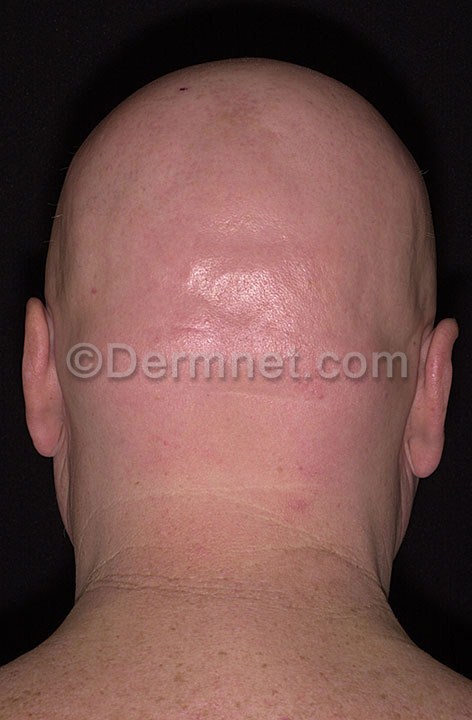
Disease: Nail Fungus and other Nail Disease